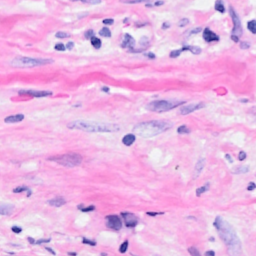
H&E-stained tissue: Breast